Field crop: maize
Growth stage: 2
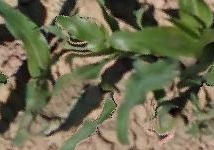
Species: maize